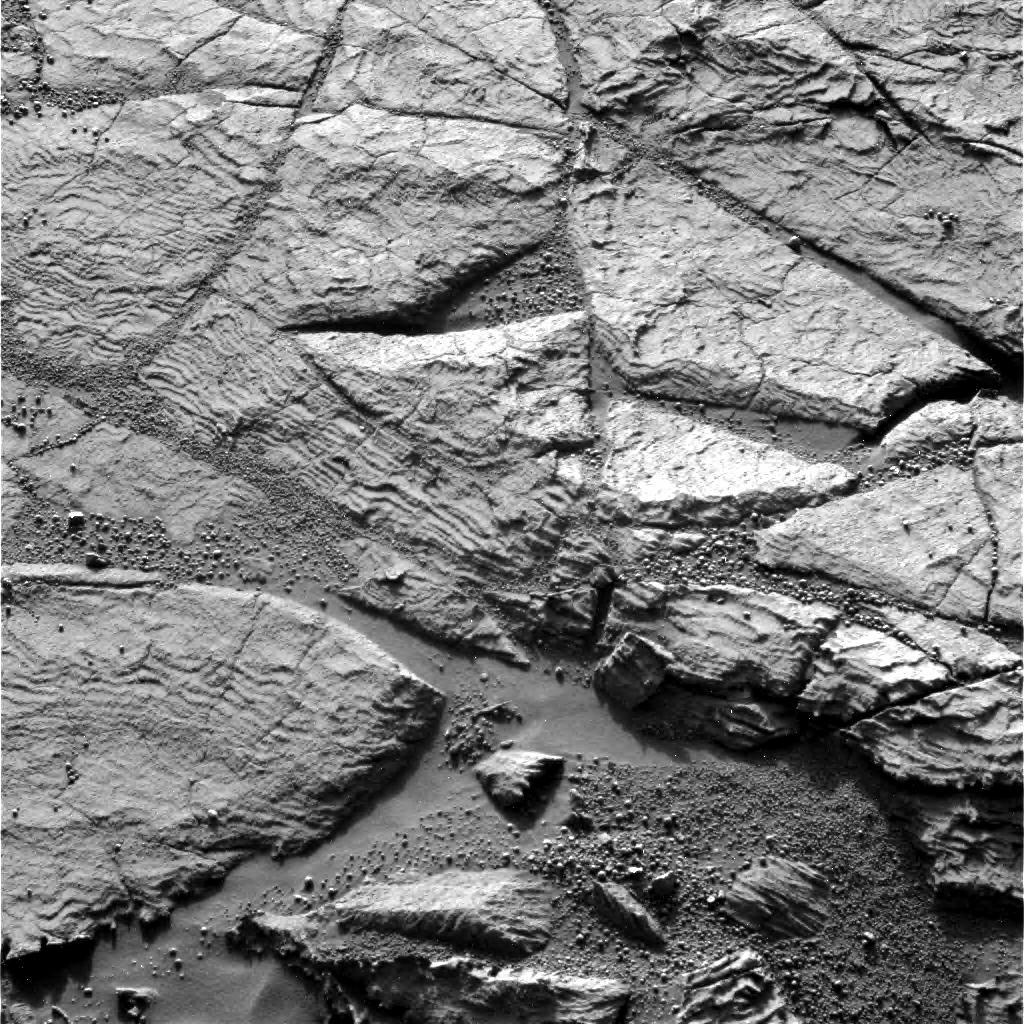
Terrain classes present: Bedrock, Gravel / Sand / Soil